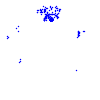
Particle: pion